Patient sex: M
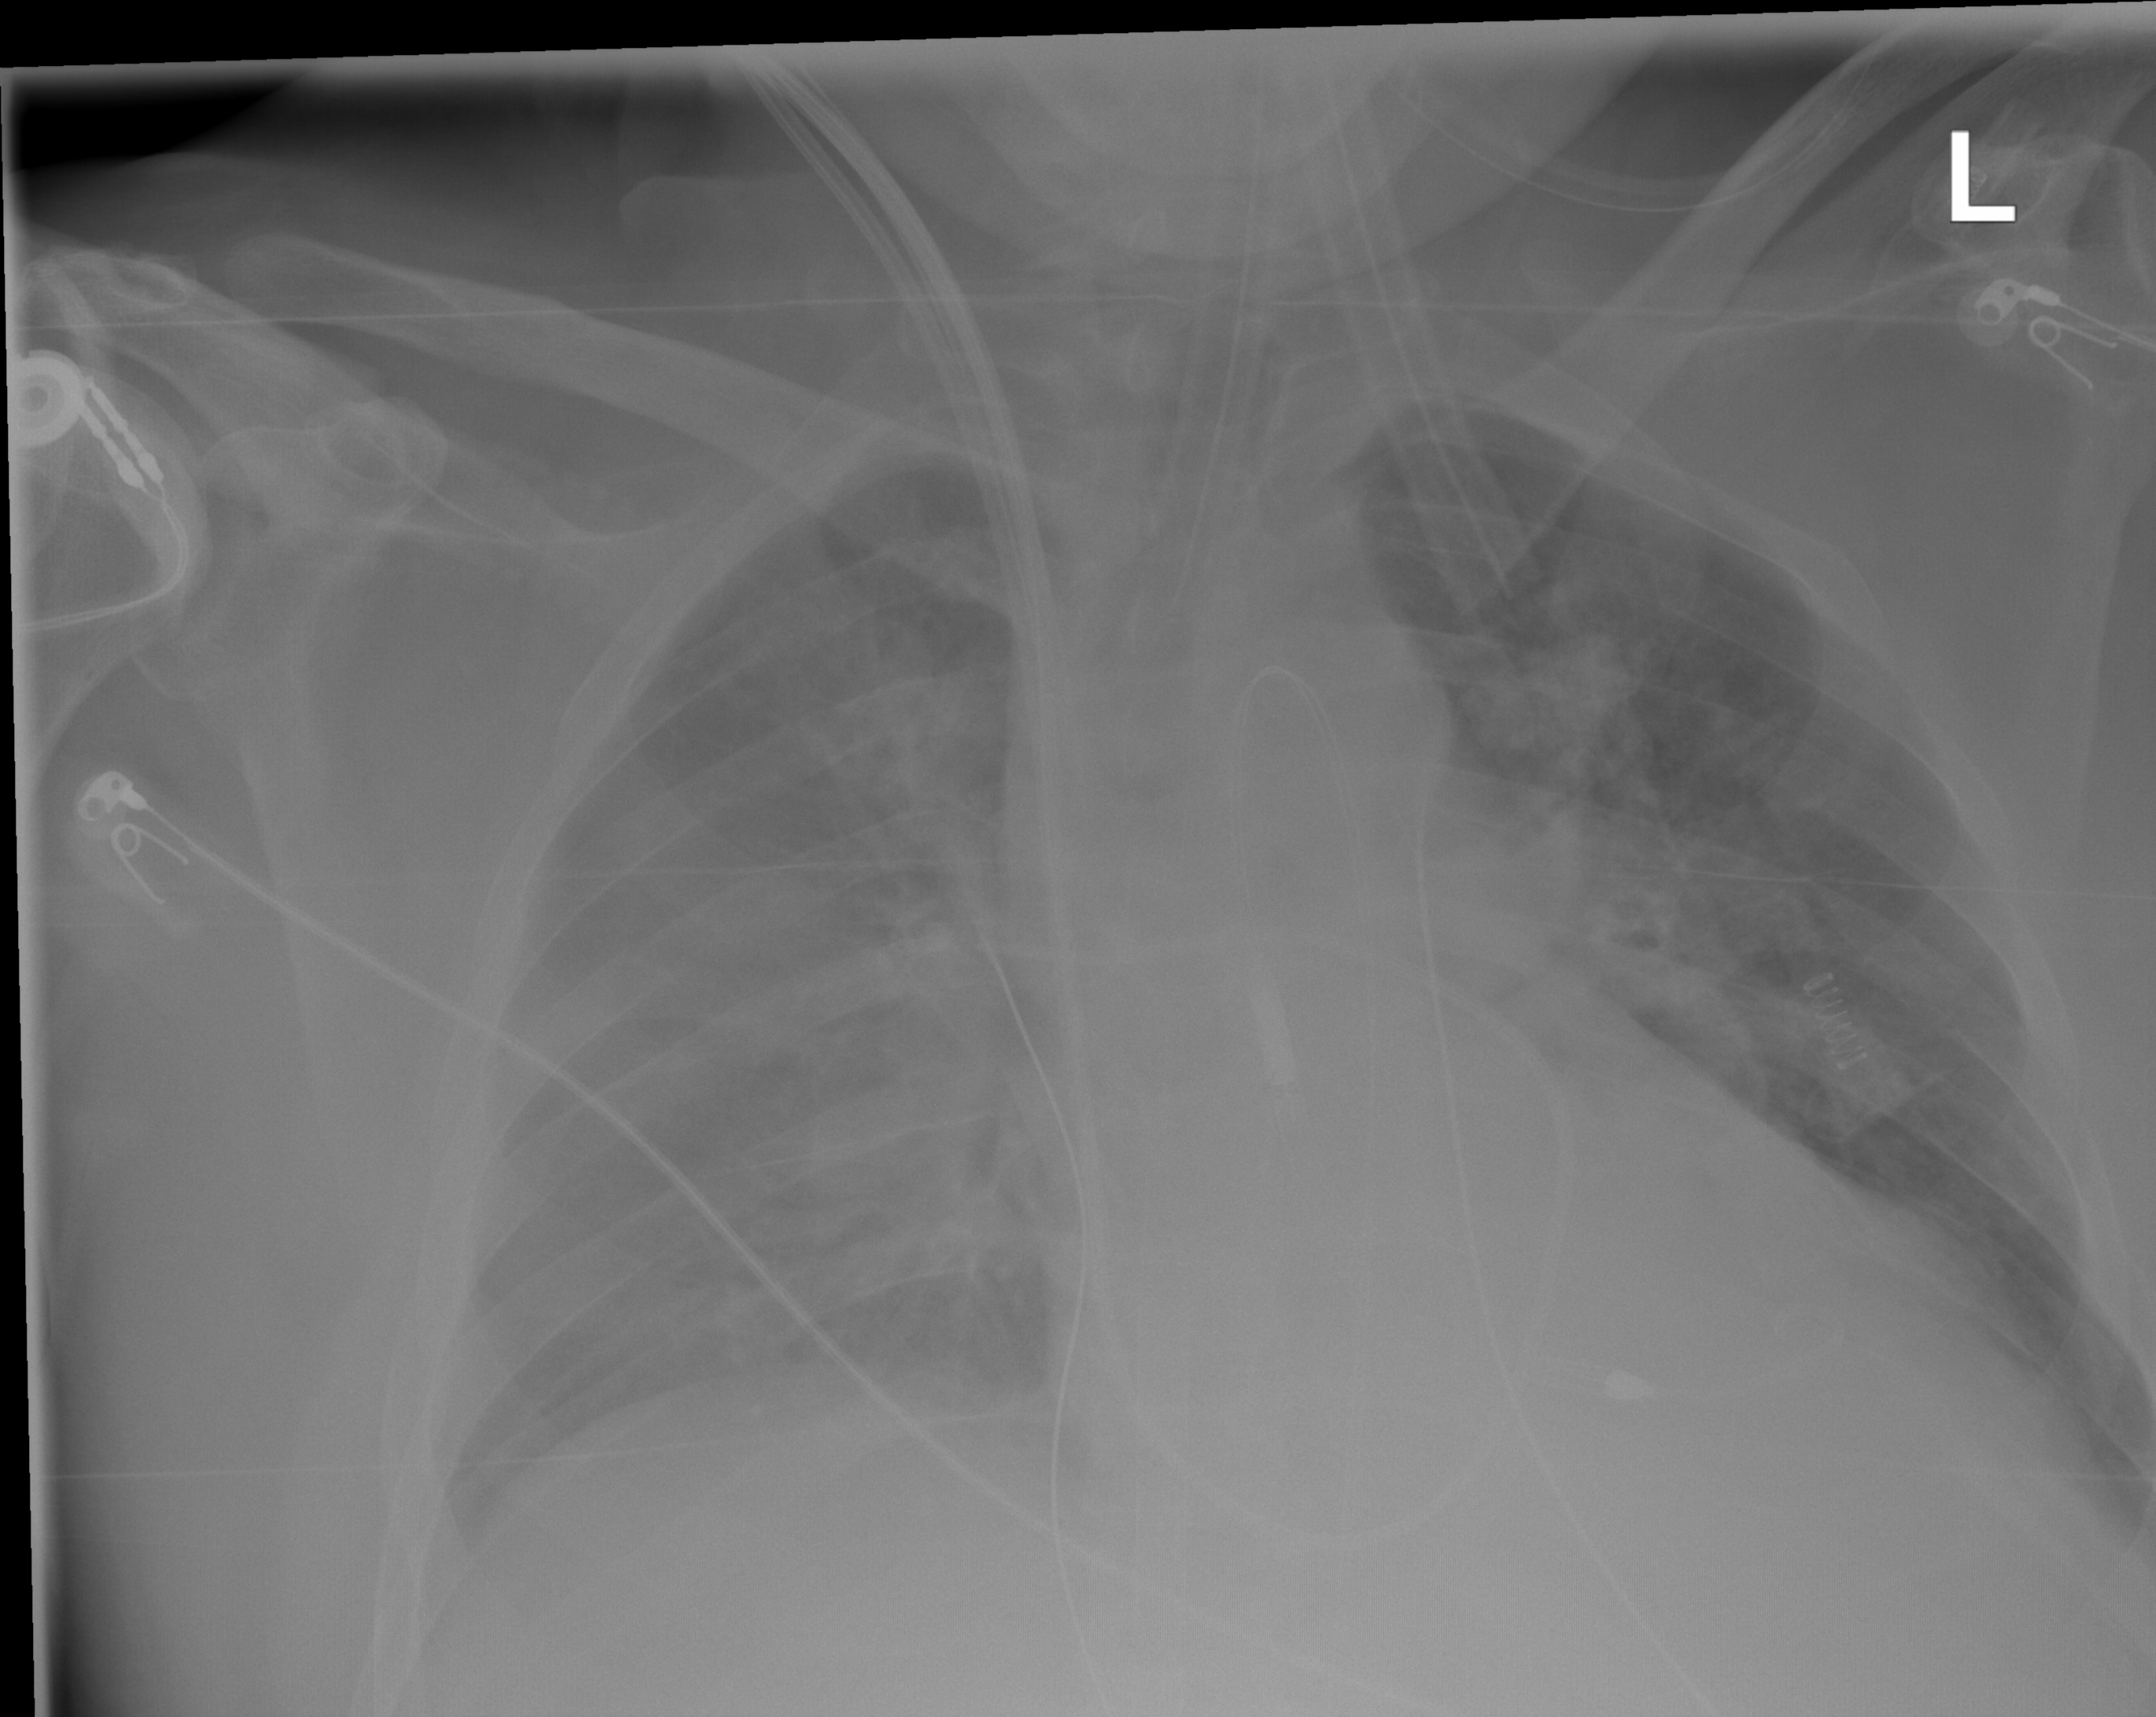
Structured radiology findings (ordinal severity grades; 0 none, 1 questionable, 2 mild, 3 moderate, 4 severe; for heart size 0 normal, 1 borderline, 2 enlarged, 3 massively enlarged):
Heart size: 2
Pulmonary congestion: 2
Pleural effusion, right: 0
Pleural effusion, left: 0
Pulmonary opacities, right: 2
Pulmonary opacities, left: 0
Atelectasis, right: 2
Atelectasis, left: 0